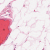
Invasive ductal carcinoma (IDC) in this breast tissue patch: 0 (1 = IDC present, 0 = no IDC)